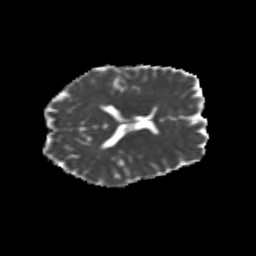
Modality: MD
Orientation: axial
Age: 26
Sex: female
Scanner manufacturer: siemens
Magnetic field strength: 3 T
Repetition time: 3.5 s
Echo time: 0.104 s